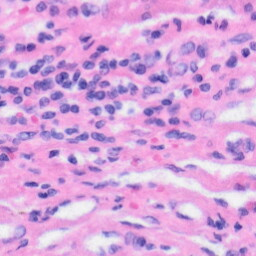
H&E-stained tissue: Liver